Question: I'm trying to add Foundation Orbit Slider to my web page. It looks easy and I've got to see the images and the prev & next buttons, but if I click on prev and next buttons the orbit slider doesn't move at all. The images doesn't slide and I don't know why, beacuse I've seen many examples and I think my code looks the same. Any help woud be appreciated
'''
<html>
<head>
<meta charset="utf-8">
<meta http-equiv="X-UA-Compatible" content="IE=edge">
<meta name="viewport" content="width=device-width, initial-scale=1">
<meta name="description" content="altiria webapp">
<link rel="stylesheet" href="assets/css/foundation.min.css">
<link rel="stylesheet" href="assets/css/font-awesome/css/font-awesome.min.css">
<link rel="stylesheet" href="assets/css/jquery-ui.css">
<link rel="stylesheet" href="assets/css/jquery-ui.structure.css">
<link rel="stylesheet" href="assets/css/jquery-ui.theme.css">
<link rel="stylesheet" href="assets/css/app.css">
<script src="assets/js/modernizr.js"></script>
<script src="assets/js/jquery.js"></script>
<script src="assets/js/jquery-ui.js"></script>
<script src="assets/js/foundation.min.js"></script>
</head>
<body>
<div class="orbit-container">
<ul class="example-orbit" data-orbit>
<li>
<img src="assets/images/paisaje1.jpg" alt="slide 1" />
<div class="orbit-caption">
Caption One.
</div>
</li>
<li class="active">
<img src="assets/images/paisaje2.jpg" alt="slide 2" />
<div class="orbit-caption">
Caption Two.
</div>
</li>
<li>
<img src="assets/images/paisaje3.jpg" alt="slide 3" />
<div class="orbit-caption">
Caption Three.
</div>
</li>
</ul>
<!-- Navigation Arrows -->
<a href="#" class="orbit-prev">Prev <span></span></a>
<a href="#" class="orbit-next">Next <span></span></a>
<!-- Slide Numbers -->
<div class="orbit-slide-number">
<span>1</span> of <span>3</span>
</div>
<!-- Timer and Play/Pause Button -->
<div class="orbit-timer">
<span></span>
<div class="orbit-progress"></div>
</div>
</div>
<!-- Bullets -->
<ol class="orbit-bullets">
<li data-orbit-slide-number="1"></li>
<li data-orbit-slide-number="2" class="active"></li>
<li data-orbit-slide-number="3"></li>
</ol>
<script>
$(document).foundation();
</script>
</body>
'''

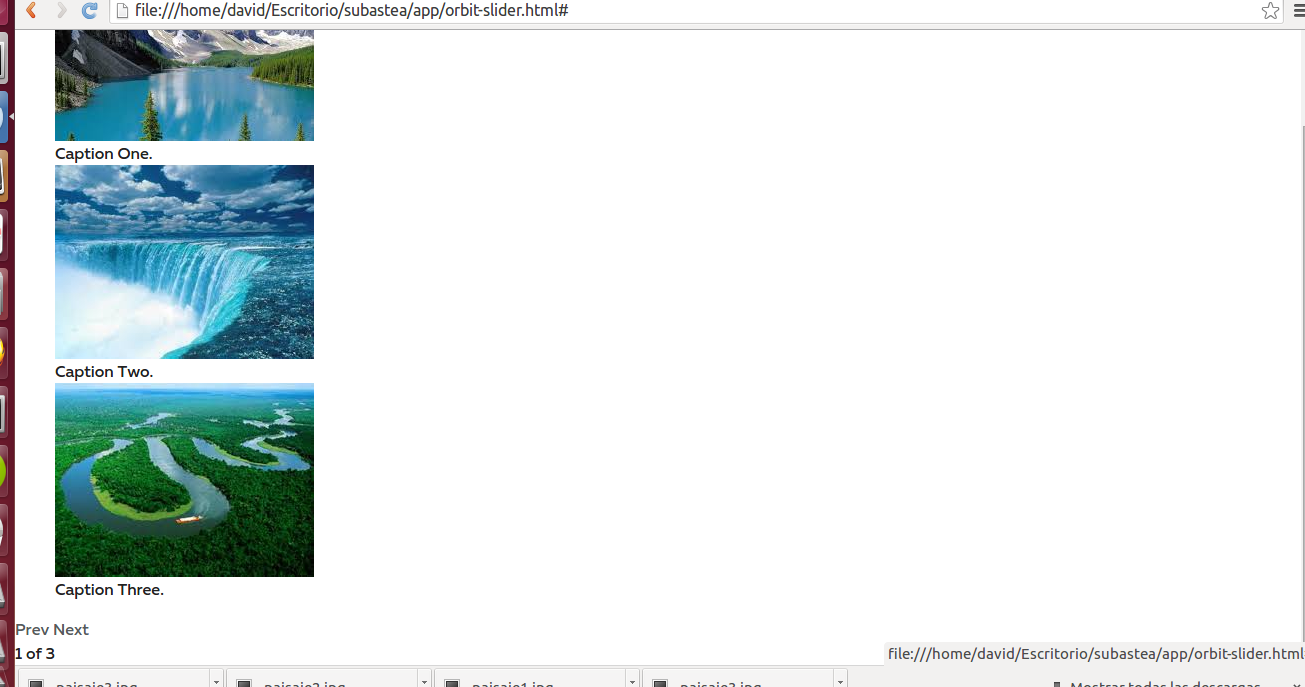
Answer: It looks like you have a mix of the pre-rendered HTML and rendered HTML on your page. You don't need the chunks of code labeled with comments (navigation arrows, slide numbers, timer, bullets, etc); Foundation will render them for you.
In addition, it's possible that your 'class="example-orbit"' is interfering and, unless you need it, I'd suggest removing it.
Important to note: According to the Foundation website, "Orbit has been deprecated, meaning that it is no longer supported." They <URL> using a different image slider instead of their orbit.